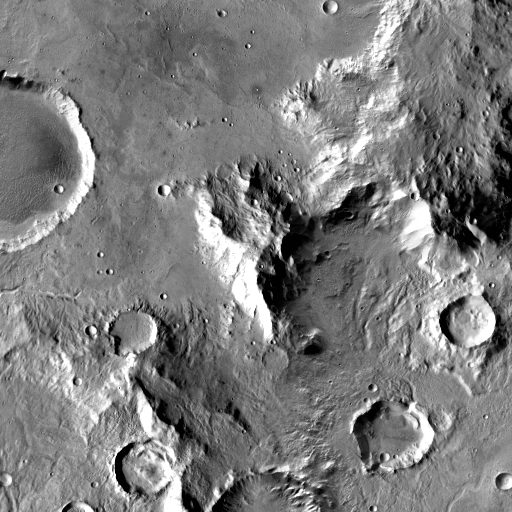
Crater classes present: Background, Other, Buried